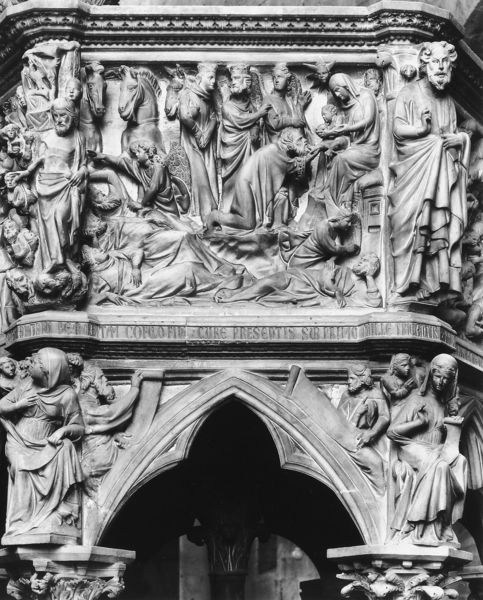
Titel: Kanzel
Künstler: Giovanni Pisano
Standort: Pistoia, S. Andrea (EU - I - Toskana)
Schlagwörter: mann, umhang, frauen, menschen, frau, marmor, männer, schwarz, szene, säule, säulen, tuch, ornament, band, stein, kirche, pferd, pferde, engel, relief, schrift, bogen, fassade, giebel, figuren, detail, inschrift, ornamente, durchgang, tor, liegende, text, buchstaben, kapitell, fries, portal, sims, gesims, spitzbogen, toga, fresken, romanik, schriftrolle, könige, heilige, fresko, gothik, verwundet, szenisch, schriftbänder, dreikreuz, vck